Question: I am using jQuery Tabs to display images.
The HTML, also <URL> follows:
'''
<div id="dgTabs" style="width: 500px;">
<ul>
<li><a id="a1" href="tab-1">
<img src="http://images.smh.com.au/2012/10/30/<PHONE>/umbrella_tn-90x60.jpg" /></a></li>
<li><a id="a2" href="tab-2">
<img src="http://images.smh.com.au/2012/10/30/<PHONE>/umbrella_tn-90x60.jpg" /> </a></li>
<li><a id="a3" href="tab-1">
<img src="http://images.smh.com.au/2012/10/30/<PHONE>/umbrella_tn-90x60.jpg" /></a></li>
<li><a id="a4" href="tab-2">
<img src="http://images.smh.com.au/2012/10/30/<PHONE>/umbrella_tn-90x60.jpg" /> </a></li>
<li><a id="a5" href="tab-1">
<img src="http://images.smh.com.au/2012/10/30/<PHONE>/umbrella_tn-90x60.jpg" /></a></li>
<li><a id="a6" href="tab-2">
<img src="http://images.smh.com.au/2012/10/30/<PHONE>/umbrella_tn-90x60.jpg" /> </a></li>
<li><a id="a7" href="tab-1">
<img src="http://images.smh.com.au/2012/10/30/<PHONE>/umbrella_tn-90x60.jpg" /></a></li>
<li><a id="a8" href="tab-2">
<img src="http://images.smh.com.au/2012/10/30/<PHONE>/umbrella_tn-90x60.jpg" /> </a></li>
</ul>
</div>
'''
How can I change the CSS so the image fills the whole tab? Which element in which CSS file do I need to update? Basically, I want no padding.

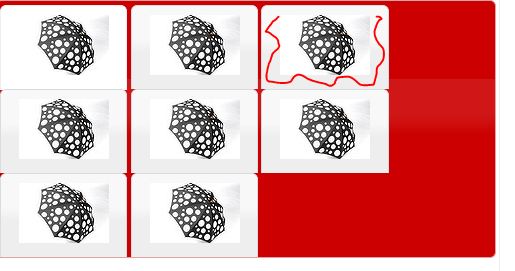
Answer: this padding is present in 'jquery-ui.css' file, you need to override below padding
'''
#tabs .ui-tabs .ui-tabs-nav li a {
float: left;
padding: .5em 1em;
text-decoration: none;
}
'''
To set width you have to do like following
'''
#tabs ul li, #tabs ul li a {
width: 15px;
}
'''